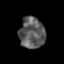
Tissue: prostate
Cell type: T cells
Senescence score: 0.3265
Nuclear area (px): 778
Mean DAPI intensity: 91.032